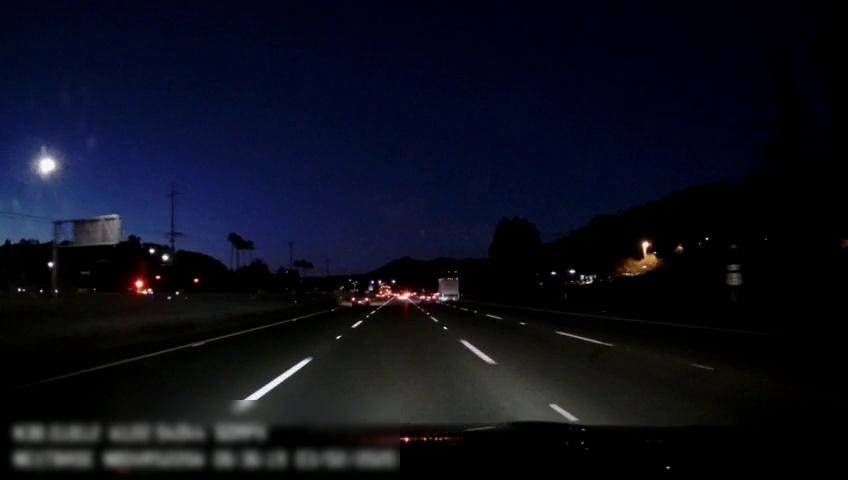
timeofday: Night
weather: Other
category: Drivable Space
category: Vehicles | Car
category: Vehicles | Car
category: Vehicles | Car
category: Vehicles | Truck
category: Vehicles | Car
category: Lanes | Alternate Lane
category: Lanes | Current Lane
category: Lanes | Current Lane
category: Lanes | Alternate Lane
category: Lanes | Alternate Lane
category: Traffic | Signs